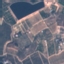
Land use / land cover class: PermanentCrop